Question: I've been developing a Symfony2 app locally and am now at the stage where I would like to deploy it in it's production environment on a server.
I've uploaded all my files and tried to run:
'''
php app/console cache:clear --env=prod
'''
Which gives the following error:

As you can see, it's trying to write to my C:/ drive for some reason. Doing a regular cache:clear works fine, but I can't swap it to the production environment.
At this point, trying to use the app.php version simply loads a blank page. I can't figure out why my app would be trying to write to a directory on a previous server.
Help?
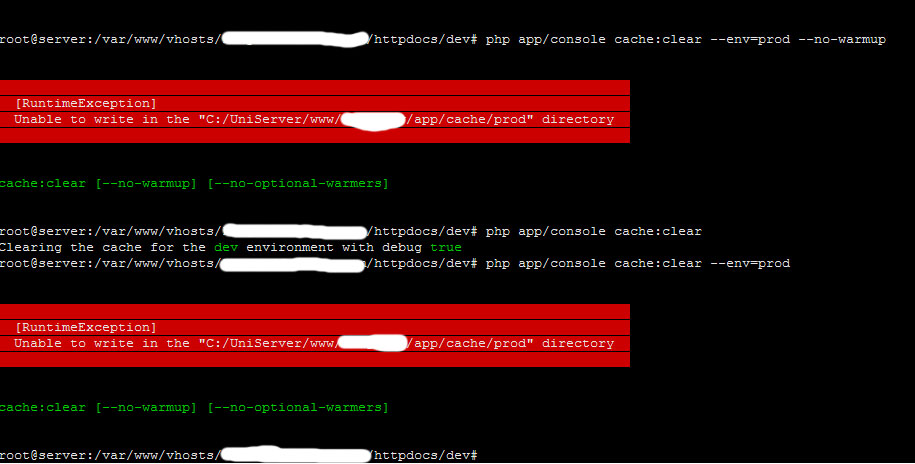
Answer: Try empty the cache folder
'rm -rf app/cache/*'
After this the cache:clear --env=prod command work properly.